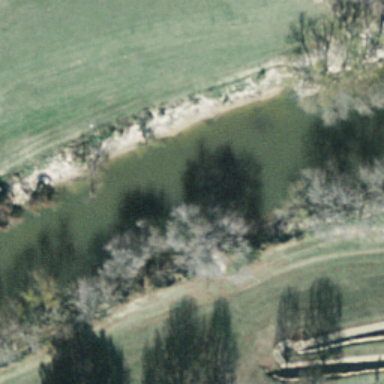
It is a river with two rows of trees on both banks of the river .